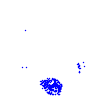
Particle: electron